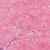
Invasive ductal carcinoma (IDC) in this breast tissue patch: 0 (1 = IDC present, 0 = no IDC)